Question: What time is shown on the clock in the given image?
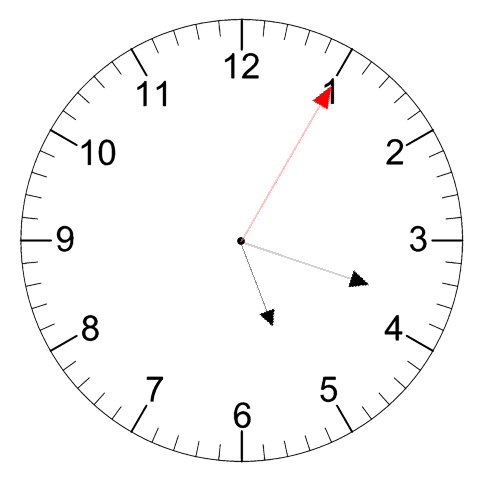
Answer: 05:18:05